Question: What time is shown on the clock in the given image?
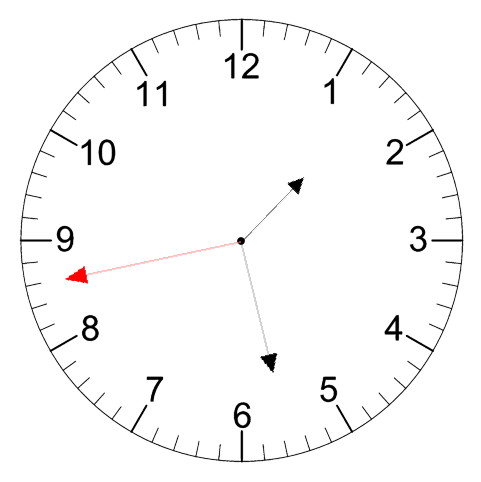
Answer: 01:27:43